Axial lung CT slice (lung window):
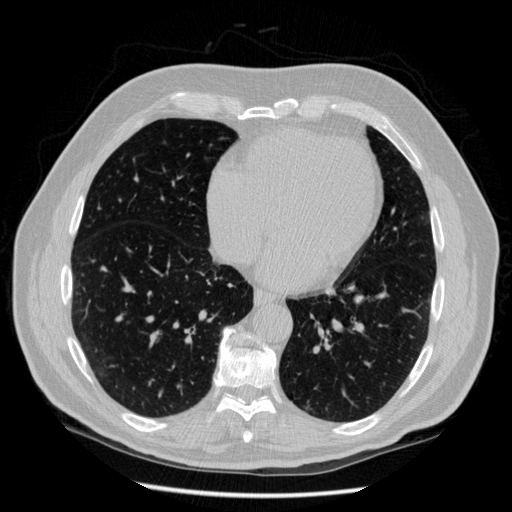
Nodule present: no